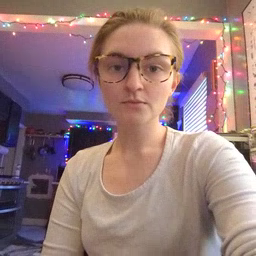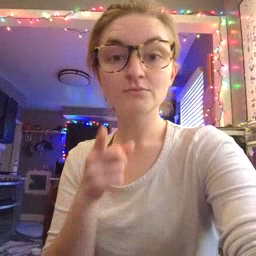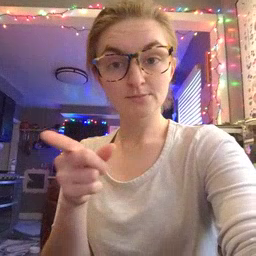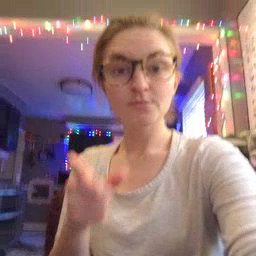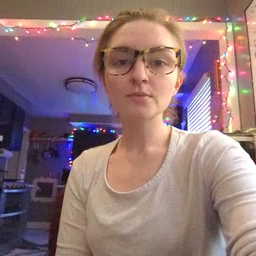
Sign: hesheit